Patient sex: M
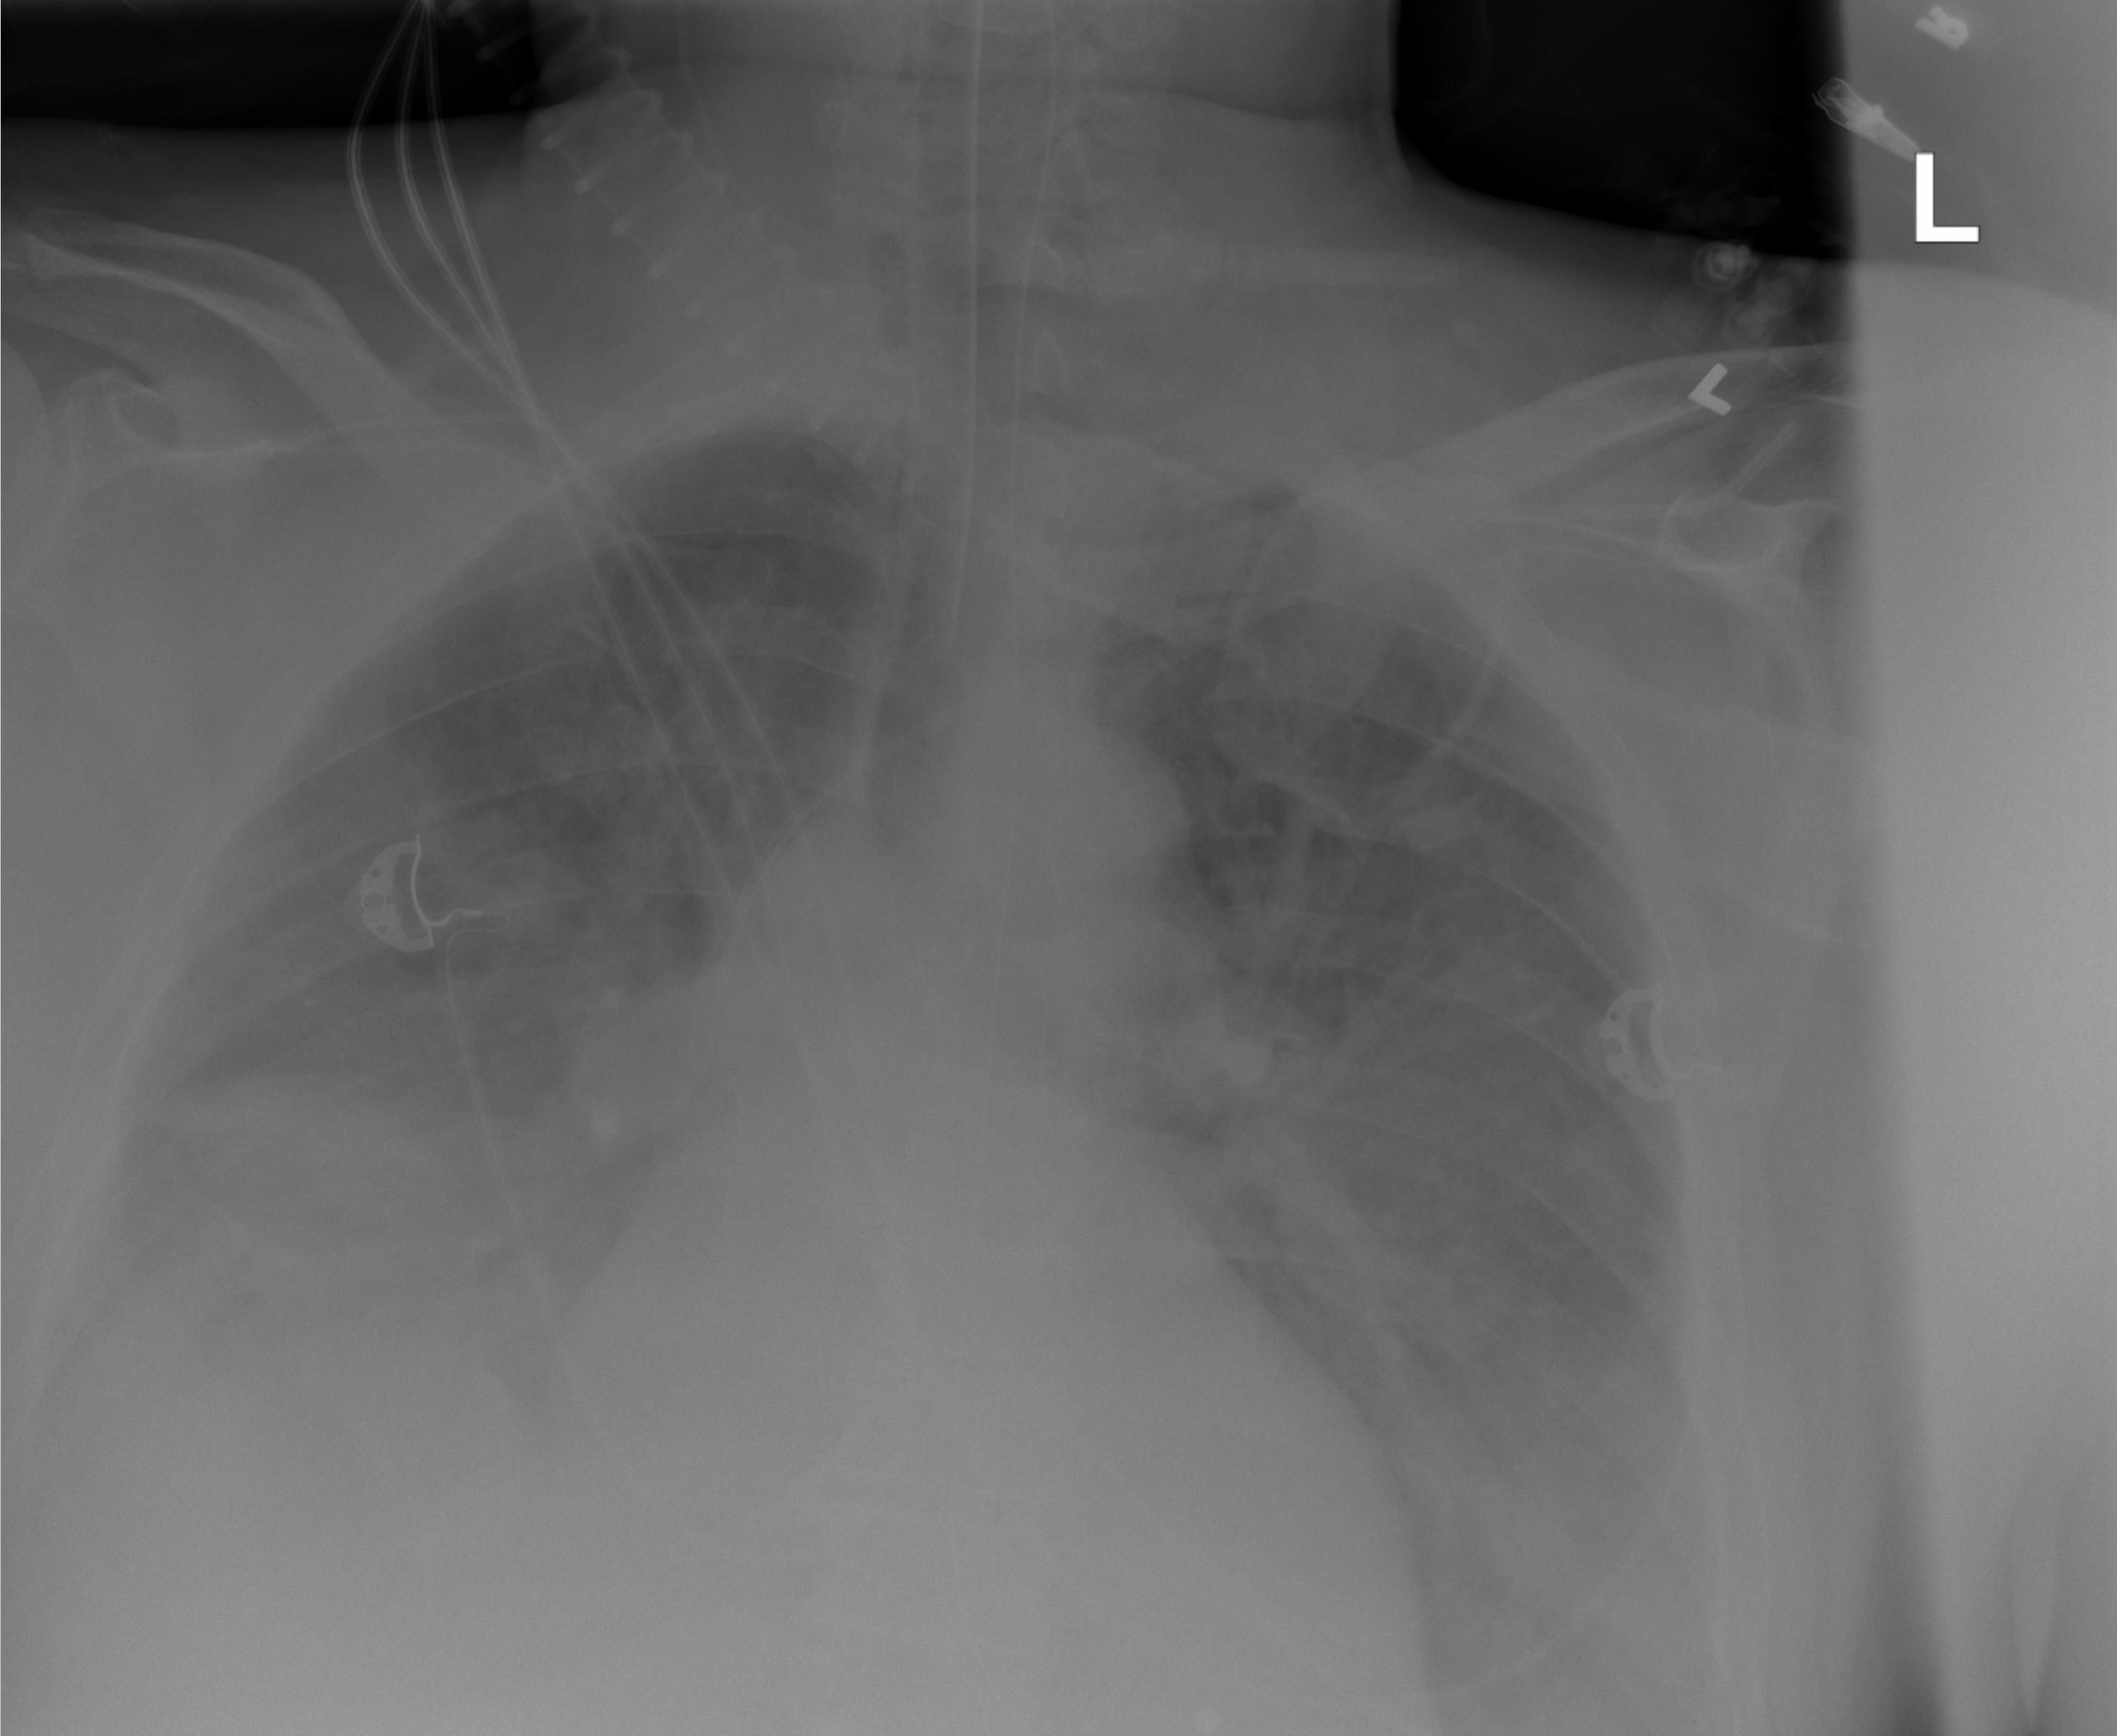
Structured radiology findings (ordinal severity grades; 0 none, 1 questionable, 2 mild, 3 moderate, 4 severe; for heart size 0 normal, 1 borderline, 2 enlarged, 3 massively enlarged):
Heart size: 0
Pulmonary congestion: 0
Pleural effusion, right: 2
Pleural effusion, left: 2
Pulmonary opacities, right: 3
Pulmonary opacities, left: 3
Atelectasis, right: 2
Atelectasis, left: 0